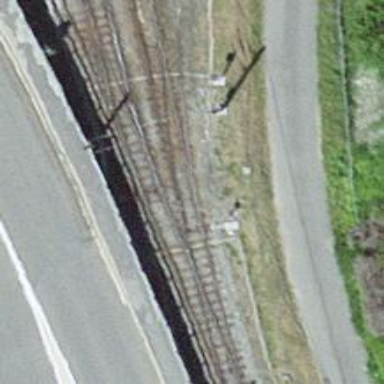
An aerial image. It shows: Narrow-gauge railway yard with one track. The yard is electrified with contact line.